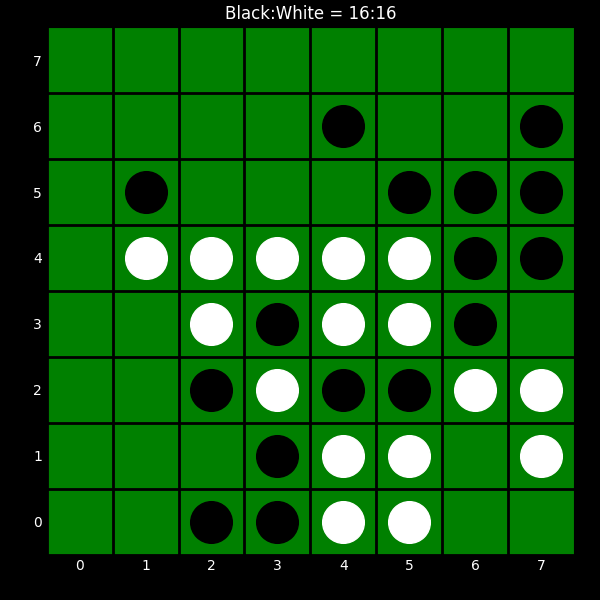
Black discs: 16
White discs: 16